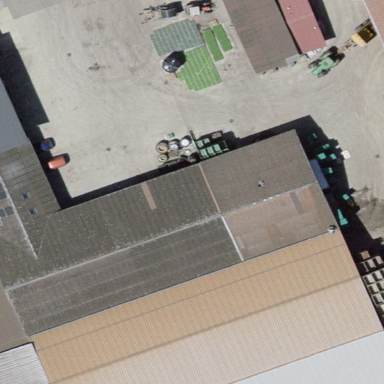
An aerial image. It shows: Farm building.